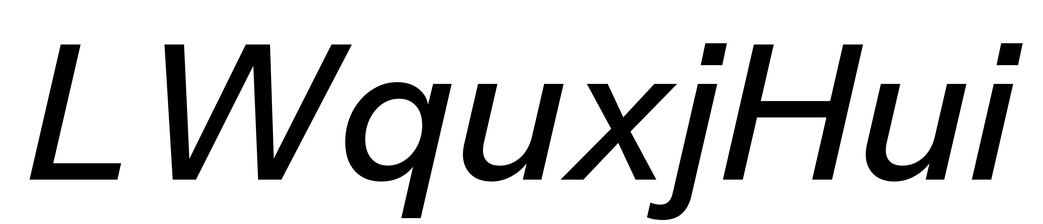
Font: InstrumentSans-Italic_Medium_Italic